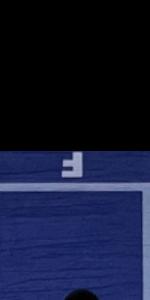
Label: Empty